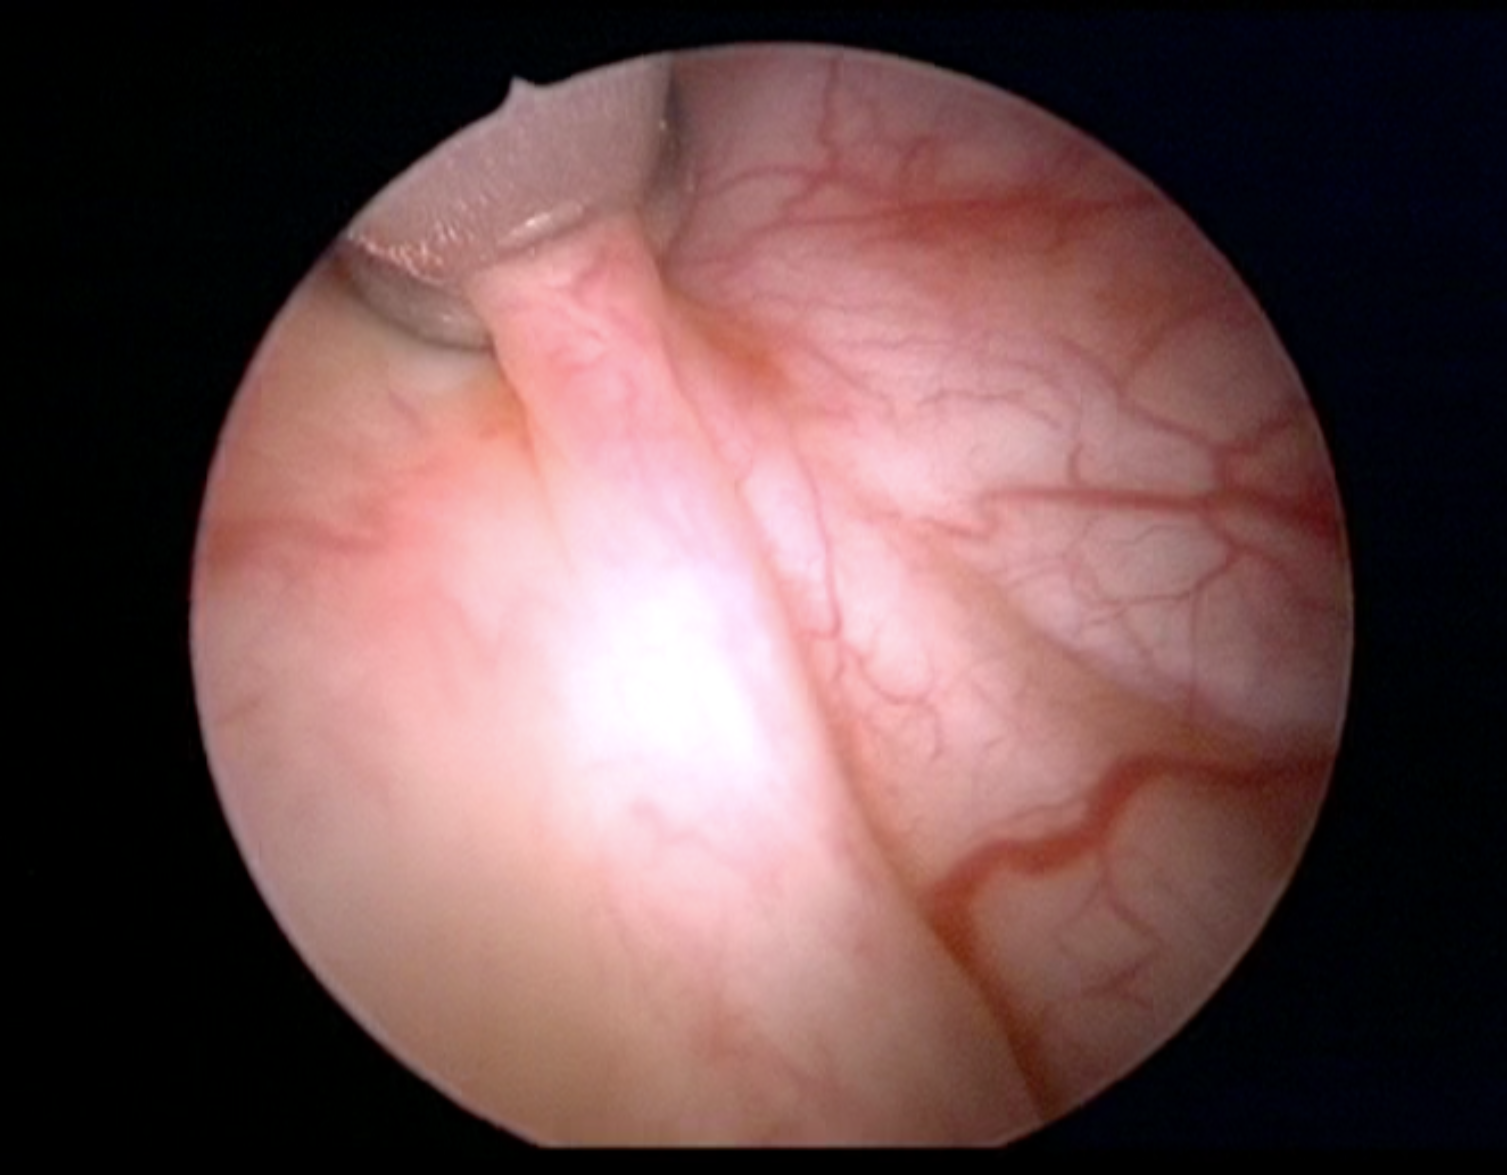
Modality: WLC
Class: Non-malignant
Subclass: InflammationNOS
Lesion: L2
Morphology: Non-papillary
Bladder cancer association: No